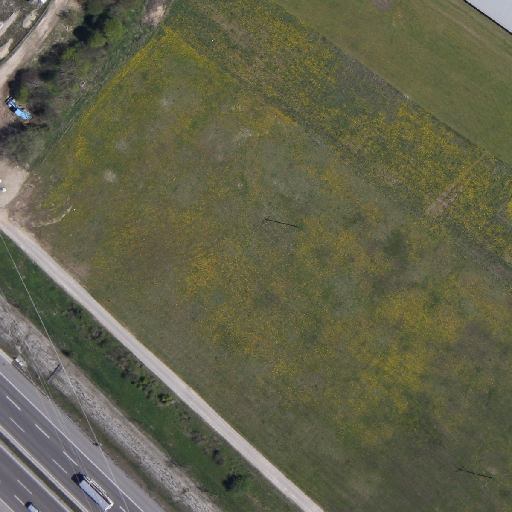
Referring expression: bus